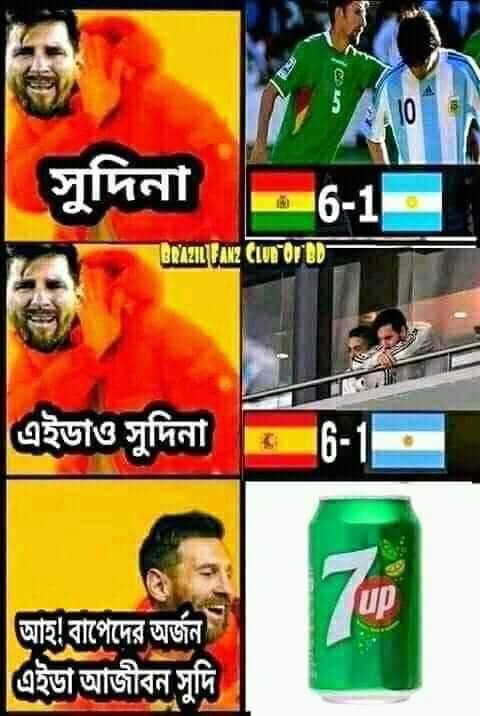
Caption: সুদিনা     এইডাও সুদিনা     আহ! বাপেদের অর্জন   এইডা আজীবন সুদি
Label: hate